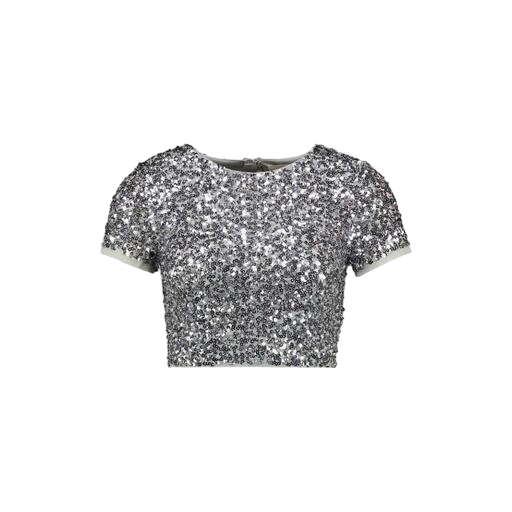
crop top silver tinsel, embellished crop top co, short-sleeve top only macy, white background